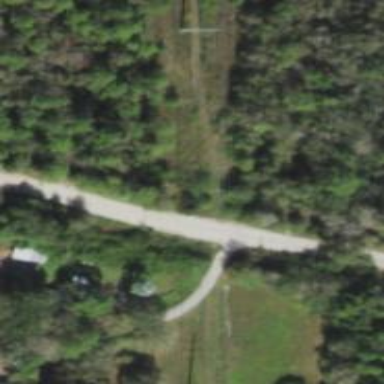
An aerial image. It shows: Abandoned railway.